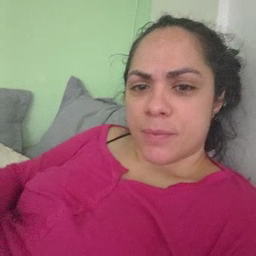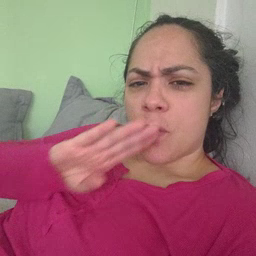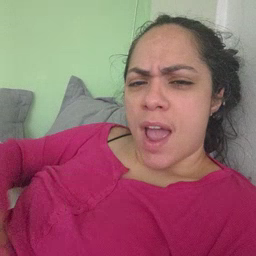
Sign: quiet